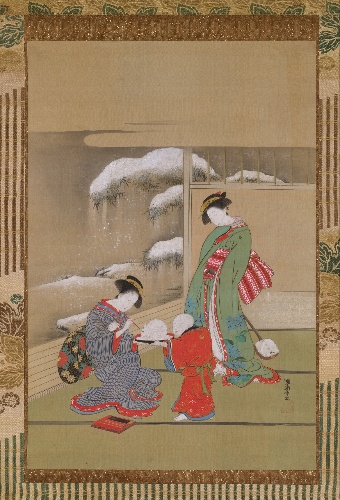
Title: 雪兎図|Painting the Eyes on a Snow Rabbit
Artist: Isoda Koryūsai
Artist bio: Japanese, 1735–ca. 1790
Date: ca. 1780
Object type: Hanging scroll
Classification: Paintings
Medium: Hanging scroll; ink and color on silk
Culture: Japan
Period: Edo period (1615–1868)
Dimensions: Image: 23 3/4 in. × 16 in. (60.3 × 40.6 cm)
Overall with mounting: 62 1/4 in. × 23 in. (158.1 × 58.4 cm)
Overall with knobs: 62 1/4 × 24 3/4 in. (158.1 × 62.9 cm)
Department: Asian Art
Credit line: Charles Stewart Smith Collection, Gift of Mrs. Charles Stewart Smith, Charles Stewart Smith Jr., and Howard Caswell Smith, in memory of Charles Stewart Smith, 1914
Accession year: 1914
Repository: Metropolitan Museum of Art, New York, NY
Tags: Painting|Boys|Women|Rabbits|Snow|Musical Instruments